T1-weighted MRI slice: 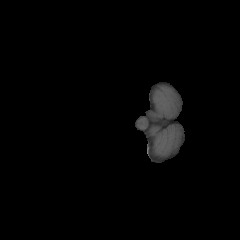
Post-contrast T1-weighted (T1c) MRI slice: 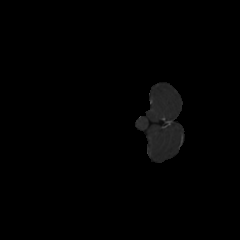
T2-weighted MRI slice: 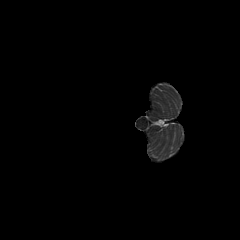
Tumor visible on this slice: no